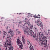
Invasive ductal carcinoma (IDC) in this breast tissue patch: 1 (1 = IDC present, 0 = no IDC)